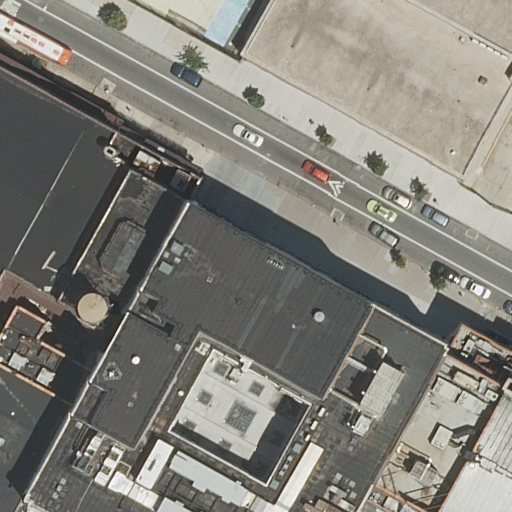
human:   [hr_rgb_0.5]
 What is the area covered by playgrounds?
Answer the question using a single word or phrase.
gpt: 164m2

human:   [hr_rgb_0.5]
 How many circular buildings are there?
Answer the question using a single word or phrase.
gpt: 0

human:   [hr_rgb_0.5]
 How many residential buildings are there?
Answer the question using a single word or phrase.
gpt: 5

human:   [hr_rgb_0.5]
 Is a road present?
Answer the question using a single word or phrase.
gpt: yes

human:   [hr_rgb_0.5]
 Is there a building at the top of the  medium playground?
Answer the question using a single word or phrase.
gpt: yes

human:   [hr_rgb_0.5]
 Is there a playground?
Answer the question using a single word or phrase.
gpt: yes

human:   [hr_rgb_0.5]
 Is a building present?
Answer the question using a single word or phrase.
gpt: yes

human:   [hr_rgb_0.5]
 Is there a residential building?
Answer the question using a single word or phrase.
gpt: yes

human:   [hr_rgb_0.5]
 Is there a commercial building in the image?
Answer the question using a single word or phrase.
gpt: yes

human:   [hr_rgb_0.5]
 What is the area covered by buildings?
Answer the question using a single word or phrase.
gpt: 7161m2

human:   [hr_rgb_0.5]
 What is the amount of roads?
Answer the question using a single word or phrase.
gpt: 1

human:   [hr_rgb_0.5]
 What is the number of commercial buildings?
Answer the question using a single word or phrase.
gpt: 1

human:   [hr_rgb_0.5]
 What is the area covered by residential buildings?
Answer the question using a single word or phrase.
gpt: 2599m2

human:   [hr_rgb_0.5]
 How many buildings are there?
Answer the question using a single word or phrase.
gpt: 7

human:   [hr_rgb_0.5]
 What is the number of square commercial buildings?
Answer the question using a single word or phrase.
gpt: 0

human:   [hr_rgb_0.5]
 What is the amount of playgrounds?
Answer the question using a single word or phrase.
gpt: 1

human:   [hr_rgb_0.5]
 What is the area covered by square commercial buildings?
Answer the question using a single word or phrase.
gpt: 0m2

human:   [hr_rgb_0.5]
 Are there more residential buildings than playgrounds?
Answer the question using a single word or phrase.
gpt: yes

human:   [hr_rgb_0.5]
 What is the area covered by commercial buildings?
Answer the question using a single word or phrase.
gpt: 3278m2

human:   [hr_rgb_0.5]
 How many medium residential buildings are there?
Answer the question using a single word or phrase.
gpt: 1

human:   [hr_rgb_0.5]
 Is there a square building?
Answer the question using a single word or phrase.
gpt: no

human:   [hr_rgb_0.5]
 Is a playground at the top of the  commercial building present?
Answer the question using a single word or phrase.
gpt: yes

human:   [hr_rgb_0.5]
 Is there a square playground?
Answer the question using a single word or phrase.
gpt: no

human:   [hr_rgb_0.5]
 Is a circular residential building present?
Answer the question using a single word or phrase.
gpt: no

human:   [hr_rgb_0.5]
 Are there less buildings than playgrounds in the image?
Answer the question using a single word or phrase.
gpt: no

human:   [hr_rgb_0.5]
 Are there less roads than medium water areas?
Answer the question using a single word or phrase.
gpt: no

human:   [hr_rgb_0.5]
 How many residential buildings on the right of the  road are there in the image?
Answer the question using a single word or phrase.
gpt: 2

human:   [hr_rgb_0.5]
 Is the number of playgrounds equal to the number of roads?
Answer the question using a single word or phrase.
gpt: yes

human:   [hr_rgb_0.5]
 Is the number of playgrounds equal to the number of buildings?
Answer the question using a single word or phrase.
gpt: no

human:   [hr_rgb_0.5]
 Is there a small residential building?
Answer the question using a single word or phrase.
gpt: yes

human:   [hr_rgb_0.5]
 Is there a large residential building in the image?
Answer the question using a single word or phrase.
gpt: yes

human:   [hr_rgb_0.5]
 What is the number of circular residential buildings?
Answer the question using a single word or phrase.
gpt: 0

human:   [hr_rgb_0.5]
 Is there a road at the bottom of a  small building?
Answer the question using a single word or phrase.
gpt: no

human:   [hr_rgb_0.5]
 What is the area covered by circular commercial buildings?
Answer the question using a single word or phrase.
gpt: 0m2

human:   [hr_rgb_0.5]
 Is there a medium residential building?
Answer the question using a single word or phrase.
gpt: yes

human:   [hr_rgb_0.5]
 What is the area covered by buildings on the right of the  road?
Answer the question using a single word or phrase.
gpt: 729m2

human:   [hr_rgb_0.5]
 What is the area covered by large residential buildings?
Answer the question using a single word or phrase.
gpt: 2099m2

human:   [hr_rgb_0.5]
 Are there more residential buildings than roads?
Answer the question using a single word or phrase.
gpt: yes

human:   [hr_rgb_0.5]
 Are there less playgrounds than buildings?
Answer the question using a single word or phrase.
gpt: yes

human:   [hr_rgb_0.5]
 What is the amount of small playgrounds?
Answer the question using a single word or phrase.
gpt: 0

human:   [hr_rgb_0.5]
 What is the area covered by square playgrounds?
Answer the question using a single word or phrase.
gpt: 0m2

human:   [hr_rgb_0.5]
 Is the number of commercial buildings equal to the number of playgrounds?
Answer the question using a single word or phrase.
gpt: yes

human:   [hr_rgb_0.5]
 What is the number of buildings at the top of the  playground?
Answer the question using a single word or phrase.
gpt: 1

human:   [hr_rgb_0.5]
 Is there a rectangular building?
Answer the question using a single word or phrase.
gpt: yes

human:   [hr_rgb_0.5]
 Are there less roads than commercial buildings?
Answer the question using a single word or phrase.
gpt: no

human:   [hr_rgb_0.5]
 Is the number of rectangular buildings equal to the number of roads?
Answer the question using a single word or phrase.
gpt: no

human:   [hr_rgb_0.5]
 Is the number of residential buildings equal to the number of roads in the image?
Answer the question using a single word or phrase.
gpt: no

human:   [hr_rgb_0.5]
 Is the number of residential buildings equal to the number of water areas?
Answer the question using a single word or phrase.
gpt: no

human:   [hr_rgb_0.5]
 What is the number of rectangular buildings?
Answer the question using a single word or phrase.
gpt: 4

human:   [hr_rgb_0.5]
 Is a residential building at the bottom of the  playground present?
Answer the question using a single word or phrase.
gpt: yes

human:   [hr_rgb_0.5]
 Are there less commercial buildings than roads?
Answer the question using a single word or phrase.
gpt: no

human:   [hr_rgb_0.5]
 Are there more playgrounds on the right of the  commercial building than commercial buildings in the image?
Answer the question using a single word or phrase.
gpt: no

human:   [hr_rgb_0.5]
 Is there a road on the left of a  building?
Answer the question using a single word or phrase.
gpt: no

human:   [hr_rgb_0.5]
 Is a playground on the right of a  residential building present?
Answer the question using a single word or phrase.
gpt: yes

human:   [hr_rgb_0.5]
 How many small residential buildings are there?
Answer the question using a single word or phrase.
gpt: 2

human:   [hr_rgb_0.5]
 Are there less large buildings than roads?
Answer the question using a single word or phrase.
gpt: no

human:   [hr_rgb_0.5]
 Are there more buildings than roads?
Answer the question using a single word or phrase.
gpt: yes

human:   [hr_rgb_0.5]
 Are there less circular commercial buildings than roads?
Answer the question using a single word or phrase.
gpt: yes

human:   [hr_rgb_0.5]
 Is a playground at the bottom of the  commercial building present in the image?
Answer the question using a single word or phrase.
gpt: no

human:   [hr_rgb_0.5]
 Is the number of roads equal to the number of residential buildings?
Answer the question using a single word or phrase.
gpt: no

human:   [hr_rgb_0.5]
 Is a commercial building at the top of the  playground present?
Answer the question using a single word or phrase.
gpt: no

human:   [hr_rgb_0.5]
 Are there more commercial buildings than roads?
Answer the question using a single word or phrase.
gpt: no

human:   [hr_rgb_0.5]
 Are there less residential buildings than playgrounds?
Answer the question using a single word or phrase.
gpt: no

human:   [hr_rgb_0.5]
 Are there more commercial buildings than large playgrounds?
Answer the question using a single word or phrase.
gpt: yes